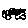
Label: cloud